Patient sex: M
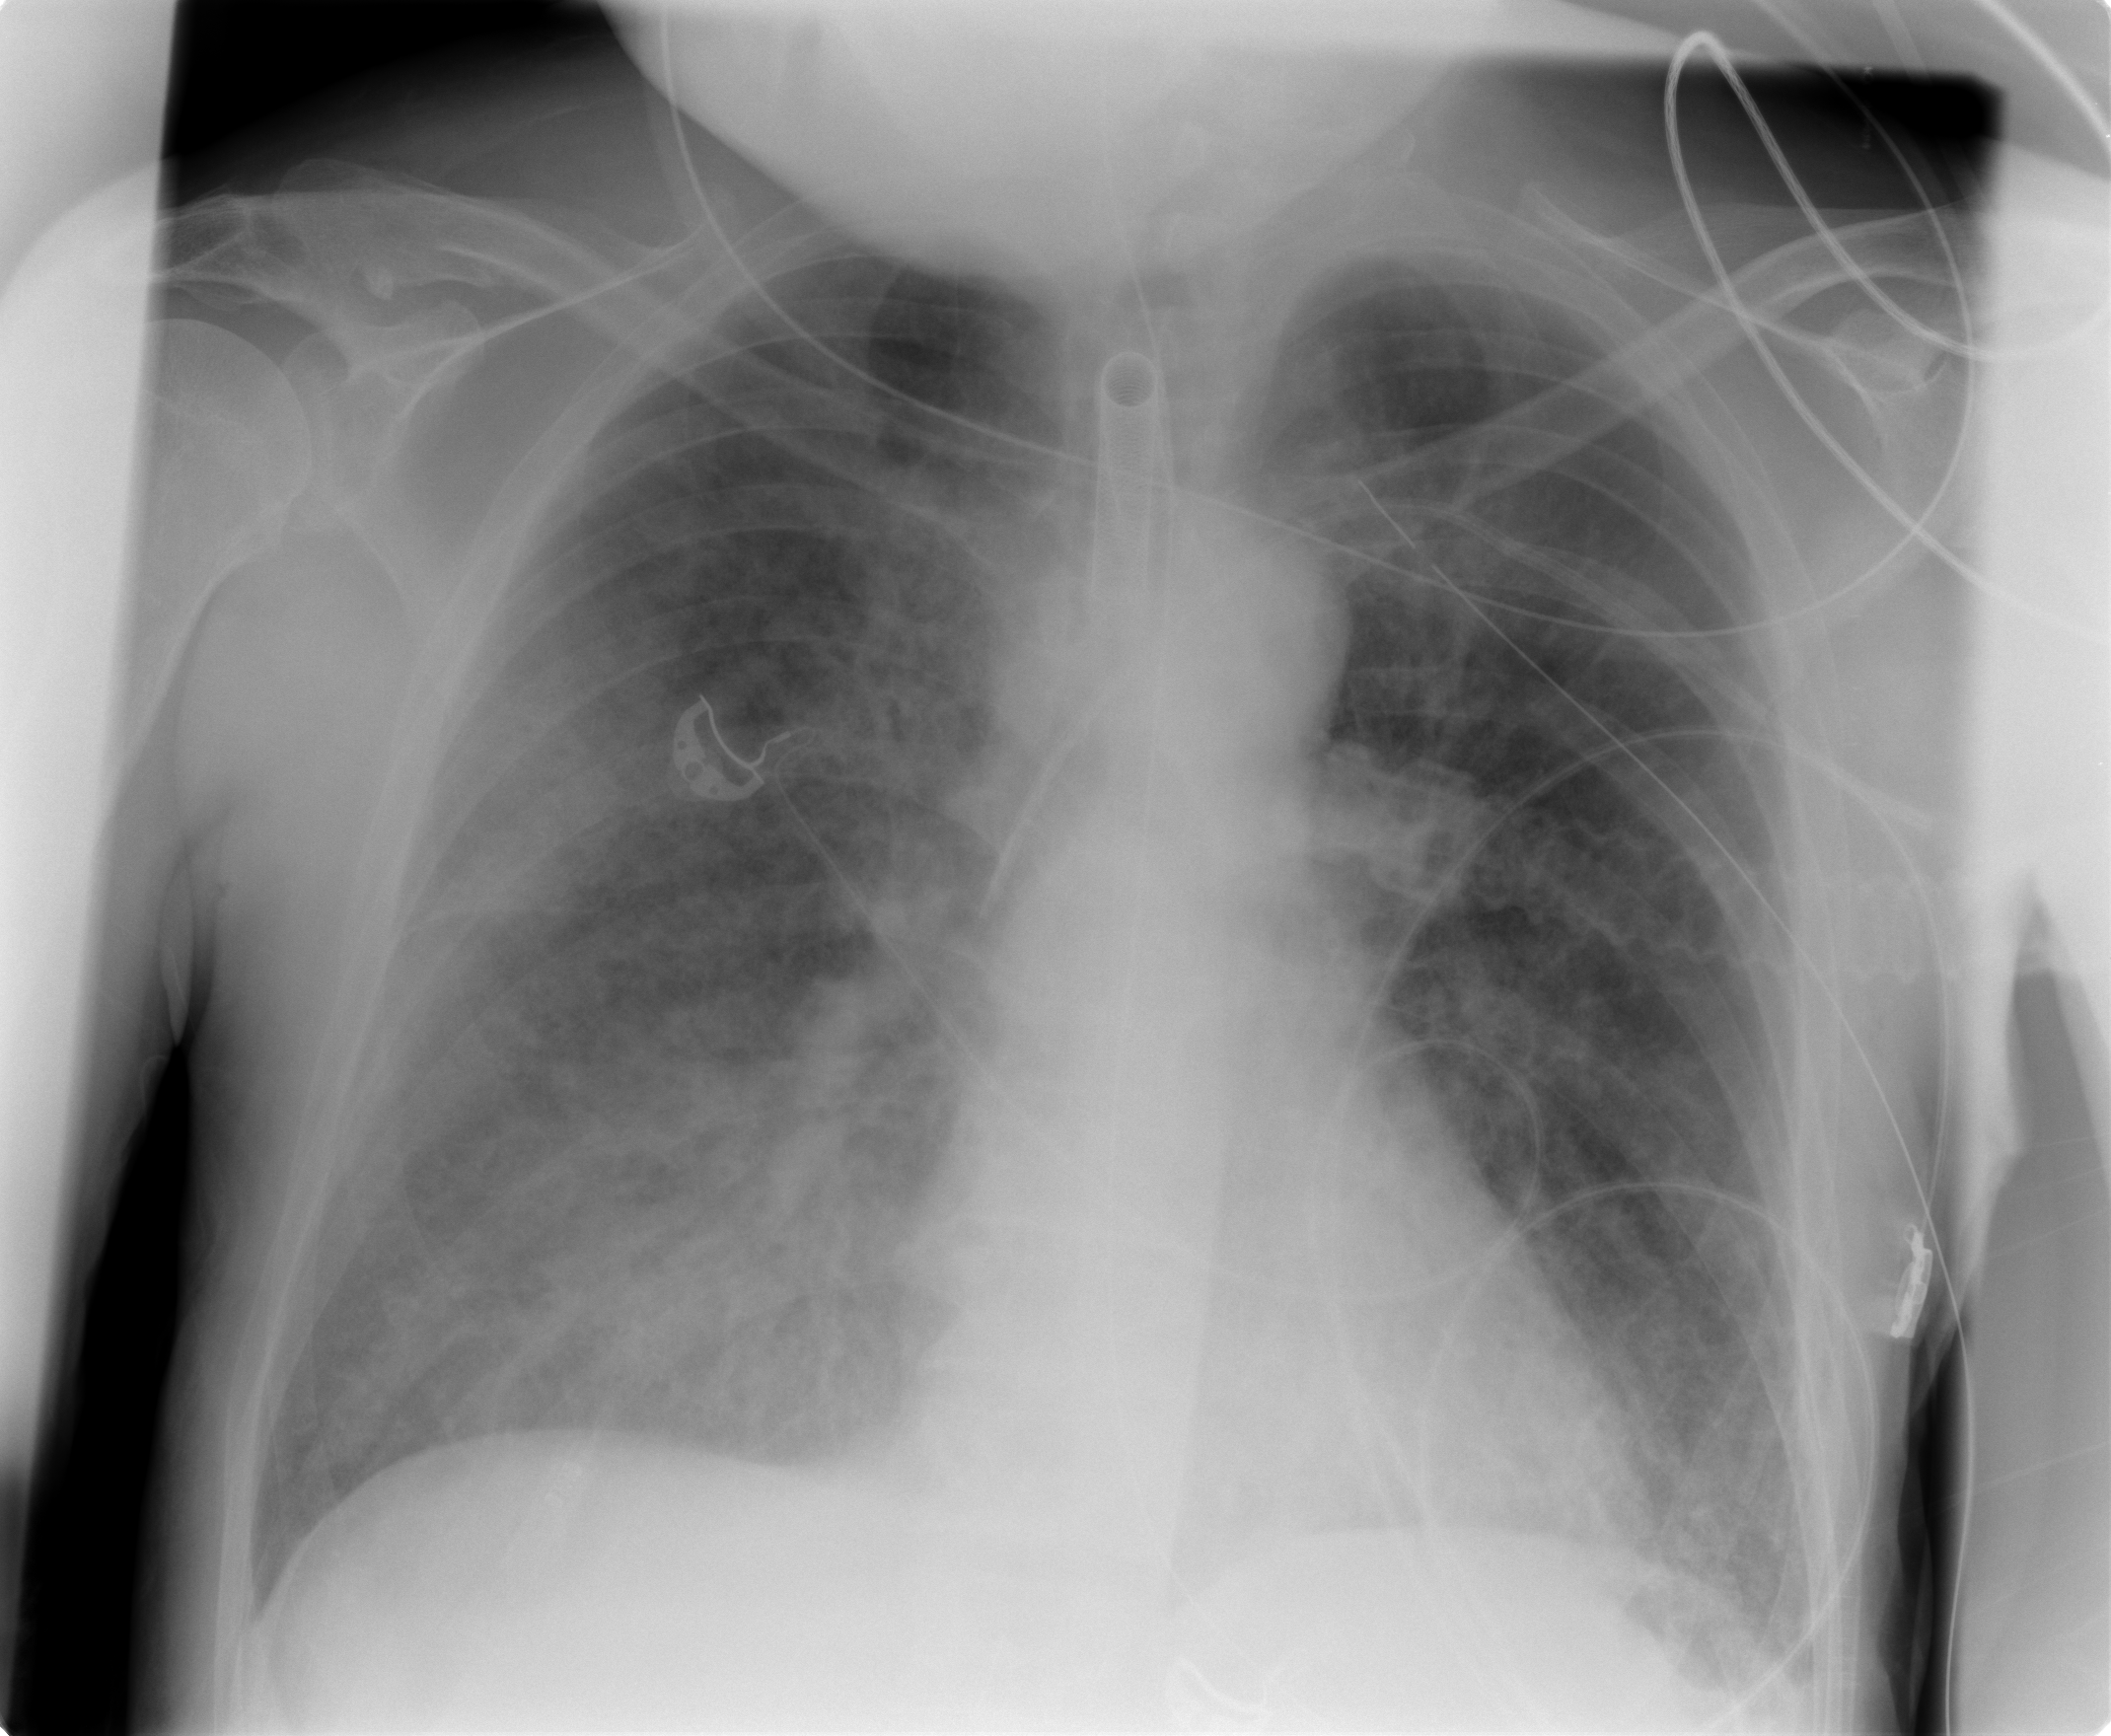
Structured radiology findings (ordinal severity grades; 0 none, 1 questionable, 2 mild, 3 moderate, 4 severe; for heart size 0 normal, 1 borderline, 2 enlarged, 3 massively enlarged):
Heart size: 0
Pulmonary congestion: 2
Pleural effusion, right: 0
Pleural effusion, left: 0
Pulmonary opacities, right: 4
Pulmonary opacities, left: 3
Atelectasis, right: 3
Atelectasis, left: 2